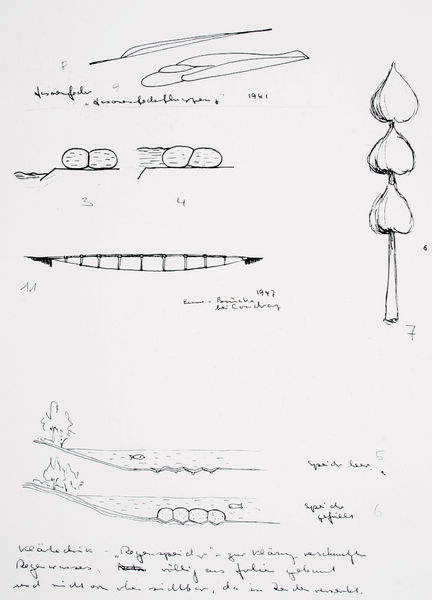
Titel: Skizzenhafte Analyse verschiedener Versorgungssysteme
Künstler: Frei Otto
Schlagwörter: weiß, grau, schwarz, skizze, zeichnung, boote, schrift, stengel, kreise, erbsen, notiz, zwiebeln